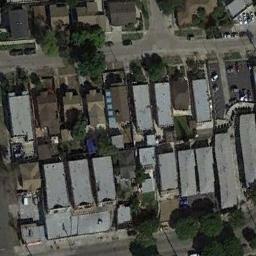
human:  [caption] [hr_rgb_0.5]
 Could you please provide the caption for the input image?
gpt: A dense residential area with lots of houses next to each other is surrounded by some roads .

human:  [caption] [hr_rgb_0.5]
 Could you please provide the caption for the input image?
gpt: There are many roads and neatly arranged houses and trees and many vehicles in densely populated areas .

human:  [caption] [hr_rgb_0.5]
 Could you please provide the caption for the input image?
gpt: There are many gray buildings on dense residential area .

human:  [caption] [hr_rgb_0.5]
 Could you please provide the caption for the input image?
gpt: There are trees all around the house .

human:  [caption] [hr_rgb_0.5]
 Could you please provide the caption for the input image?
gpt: The dense residential is next to the parking lot .